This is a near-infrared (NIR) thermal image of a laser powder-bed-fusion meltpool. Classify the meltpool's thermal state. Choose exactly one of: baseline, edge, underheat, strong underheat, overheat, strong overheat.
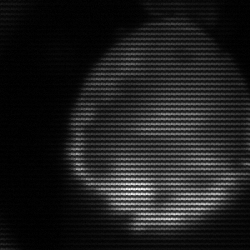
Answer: edge